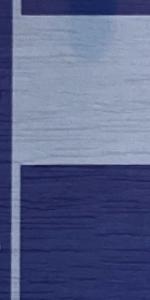
Label: Empty